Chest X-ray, AP view. Patient: 64 years old, sex M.
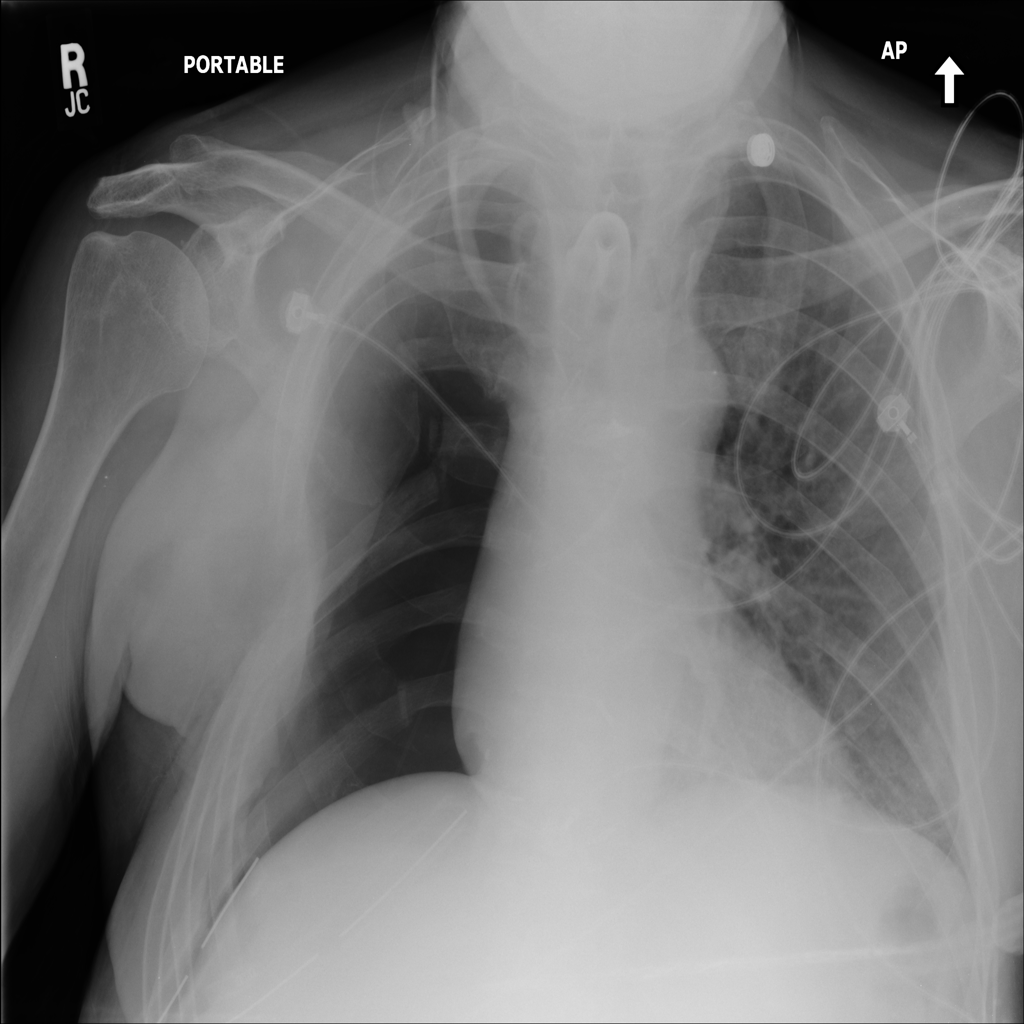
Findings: Mass, Pneumonia